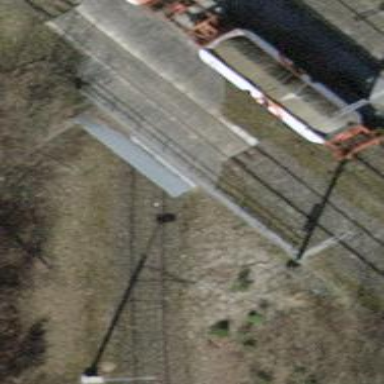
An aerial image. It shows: Railway tunnel with single track spur.